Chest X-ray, AP view. Patient: 55 years old, sex M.
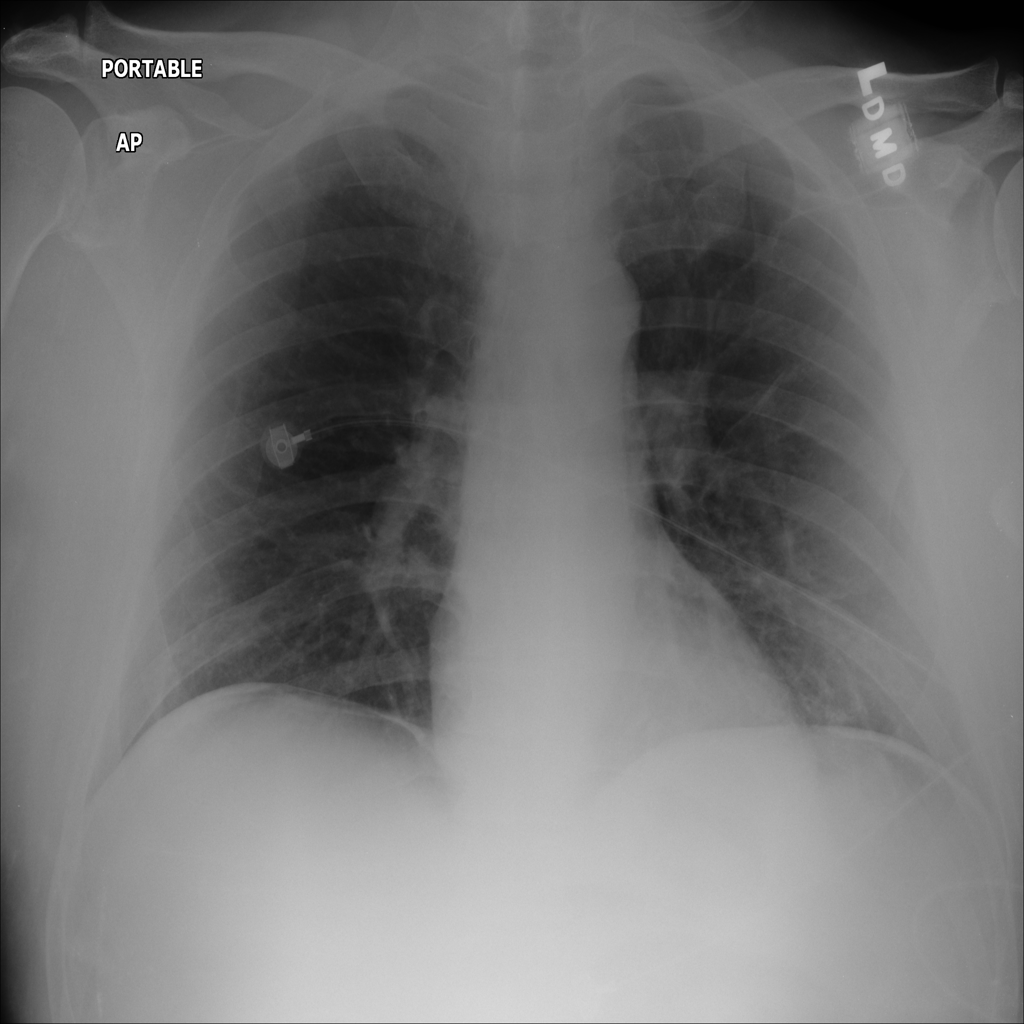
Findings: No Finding